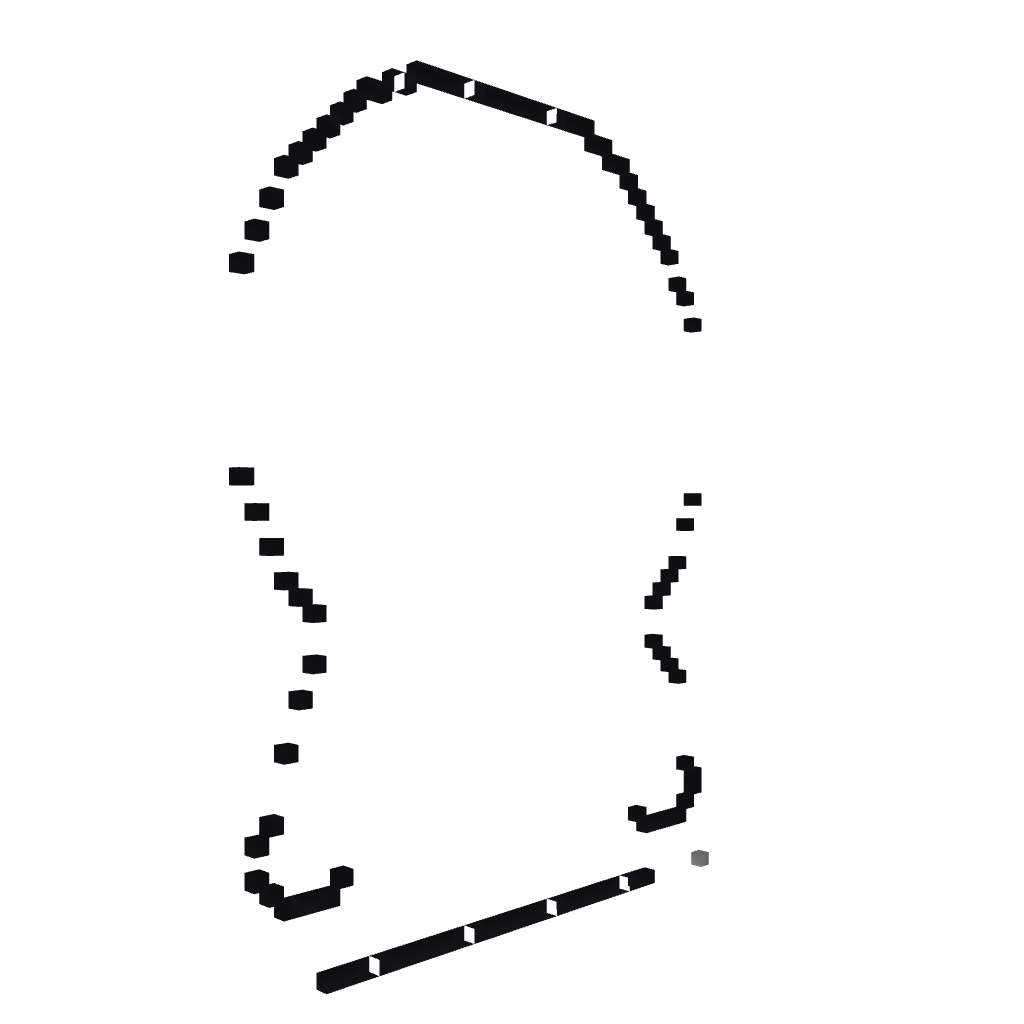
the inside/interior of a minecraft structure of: Kenny